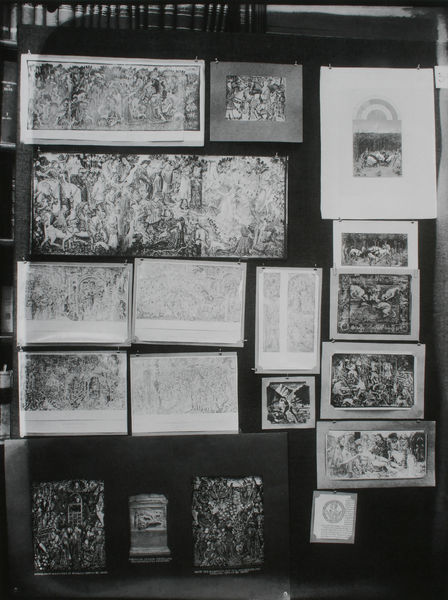
Titel: Der Bilderatlas Mnemosyne - Tafel 34
Künstler: Aby Warburg
Standort: London
Institution: Warburg Institute ©
Schlagwörter: blätter, dunkel, gemälde, weiß, landschaft, grau, schwarz, zeichnung, expressionismus, malerei, regal, wand, rahmen, renaissance, relief, bilder, bücher, fotos, graphik, spalten, querformat, tafel, karten, ornamente, collage, foto, photographie, gemalt, druck, lithographie, schwarz weiß, text, plakat, kunst, photo, ausstellung, poster, bücherregal, negativ, seiten, tapisserie, schau, bibliothek, sammlung, büro, hängung, beispiele, stiche, szenen, format, drucke, zeichnungen, zeichung, miniaturen, vergleich, buchmalerei, atlas, alexander, illustrationen, aufhängung, photos, wandtteppich, schwaqrz, stundenbuch, holzschnitte, duc de berry, mamoriert, warburg, aby warburg, aby, bilderatlas, mnemosyne, reproduktionen, bildatlas, formate, reißnägel, sammlung#, spaklten, regalregal, tappesserie, einzelblätter, regalwand